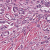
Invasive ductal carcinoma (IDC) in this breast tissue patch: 1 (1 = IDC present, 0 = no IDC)